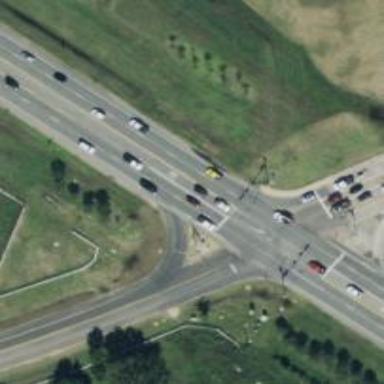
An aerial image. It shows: Trunk link highway.